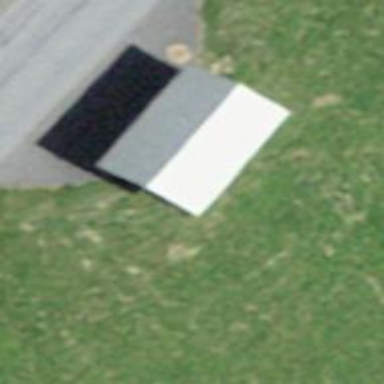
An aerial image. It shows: Shed.